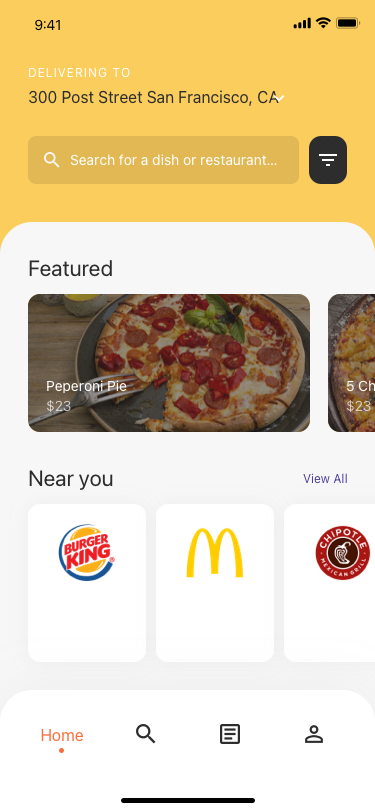
Text in this UI design:
300 Post Street San Francisco, CA
Delivering to
Near you
View All
Featured
Search for a dish or restaurant…